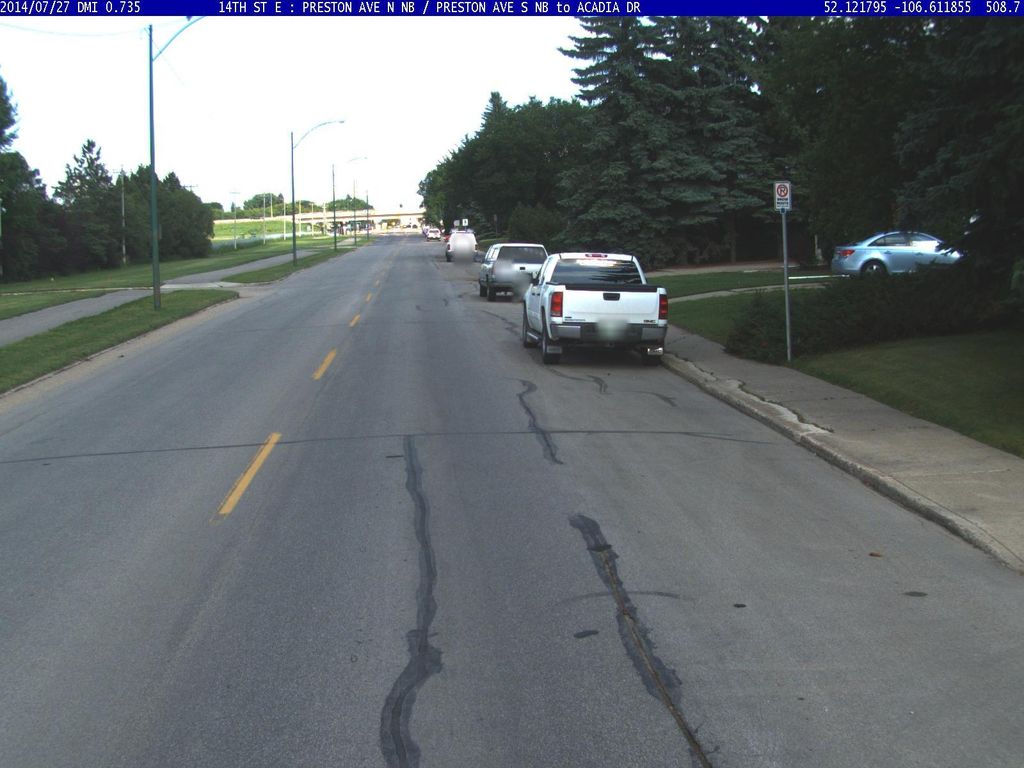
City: saskatoon